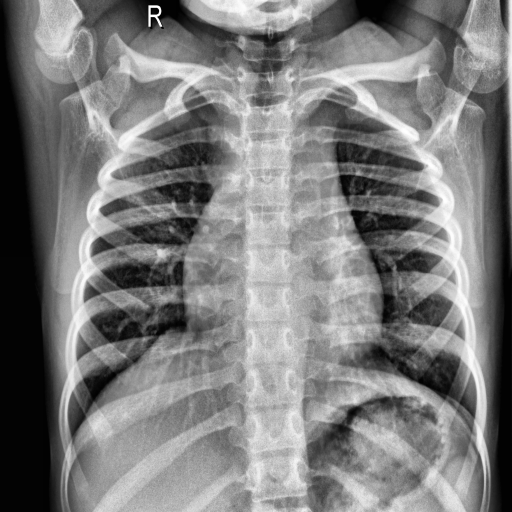
Finding: NORMAL